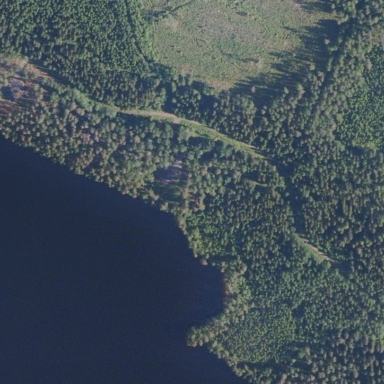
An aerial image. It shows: Forest area.